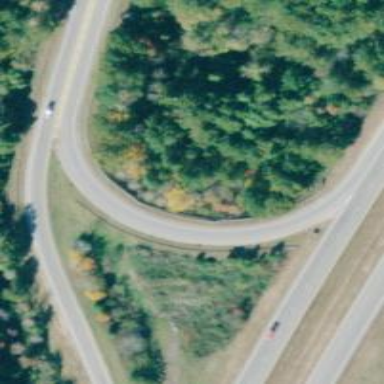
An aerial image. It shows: Trunk link highway with asphalt surface.